Interaction volume radius: 5 \u00c5
Interaction volume height: 30 \u00c5
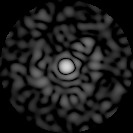
Disorder parameter: 0.8783